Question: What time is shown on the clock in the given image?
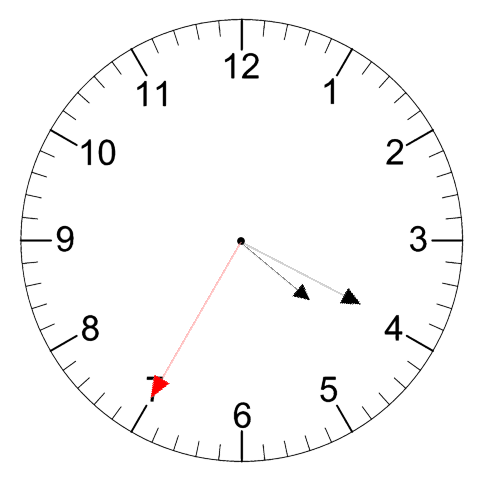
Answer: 04:19:35